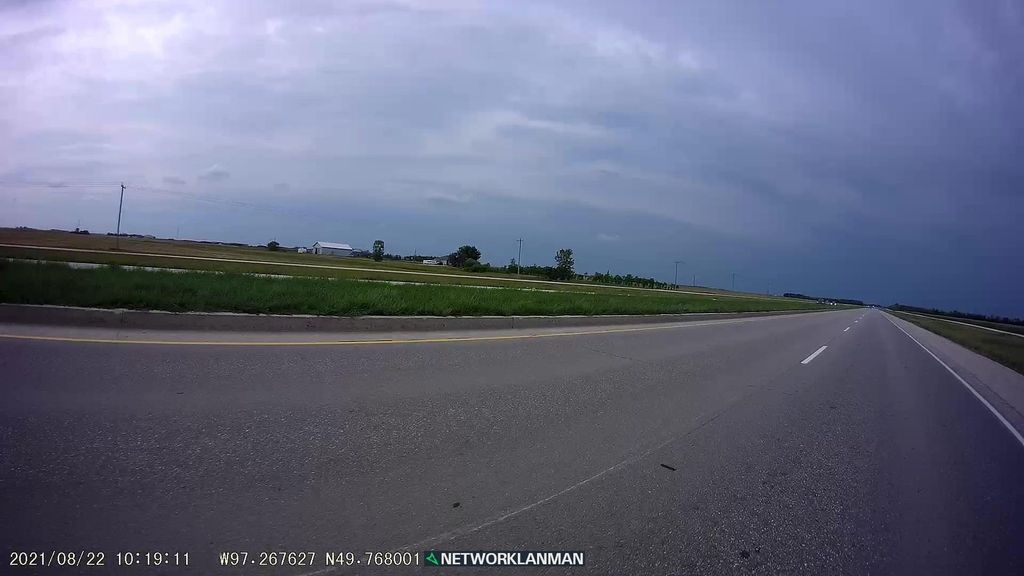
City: winnipeg